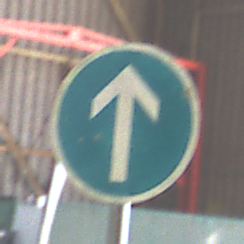
Verkehrszeichen: VorgeschriebeneFahrtrichtungGeradeaus
Umgebung: Indoor, Urban
Tageszeit: Midday
Wetter: NotSpecified
Licht: Natural
Jahreszeit: NotSpecified
Kontrast: MediumContrast